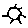
Label: sun